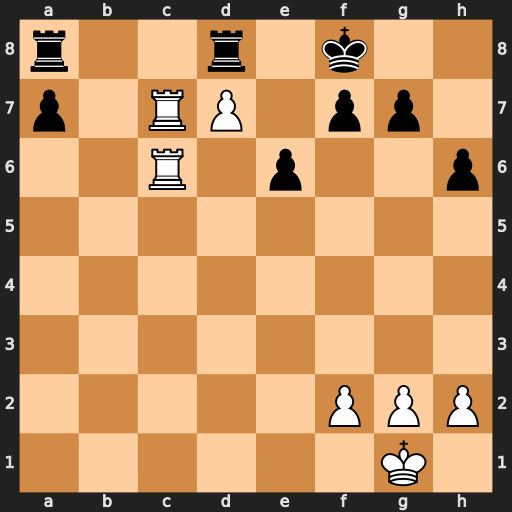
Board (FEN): r2r1k2/p1RP1pp1/2R1p2p/8/8/8/5PPP/6K1
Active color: w
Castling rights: -
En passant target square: -
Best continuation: Rc8 Ke7 Rxa8